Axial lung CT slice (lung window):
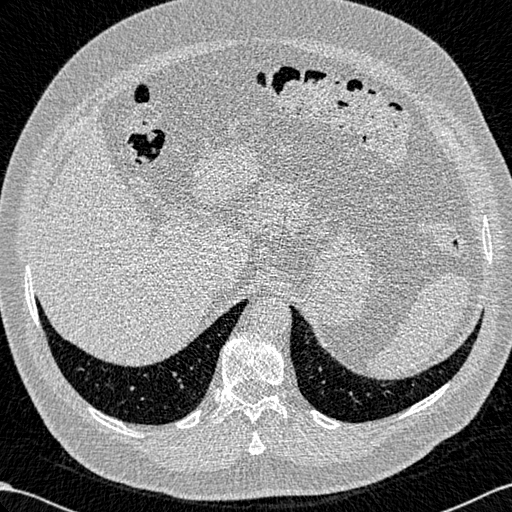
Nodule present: no